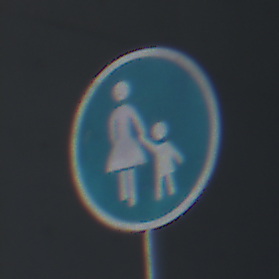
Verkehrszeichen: Gehweg
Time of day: MorningAfternoon
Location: Outdoor (Urban)
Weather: PartlyCloudy
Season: NotSpecified
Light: Natural